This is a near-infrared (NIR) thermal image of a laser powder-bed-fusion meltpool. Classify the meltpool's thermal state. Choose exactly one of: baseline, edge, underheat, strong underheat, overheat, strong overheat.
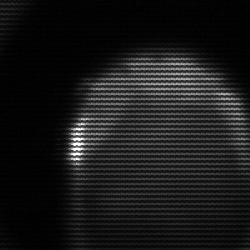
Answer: edge